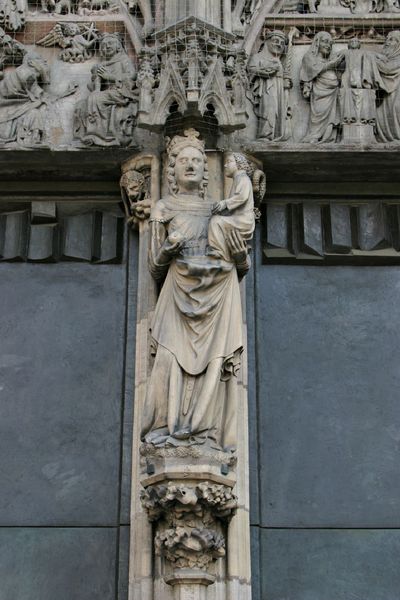
Titel: Westportal von St. Lorenz in Nürnberg
Standort: Nürnberg, St. Lorenz (EU - D - B)
Schlagwörter: flügel, kopf, sitzen, frau, kleid, säule, ornament, wand, architektur, arm, halten, sockel, stehen, stein, tragen, kirche, figur, sitzend, stehend, kind, mutter, gotik, krone, locken, engel, skulptur, statue, relief, fassade, mauer, baby, detail, bildhauerei, plastik, fugen, kreuz, religion, stern, photo, portal, jesus, zentrum, heilige, fresko, zierde, maria, madonna, fotographie, netz, staue, bildhauer, jesuskind, fasade, kirchentür, taubengitter